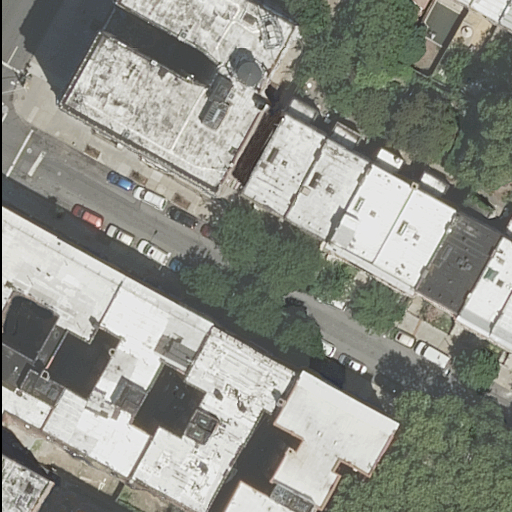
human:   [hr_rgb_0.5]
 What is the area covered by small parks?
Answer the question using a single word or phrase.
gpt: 0m2

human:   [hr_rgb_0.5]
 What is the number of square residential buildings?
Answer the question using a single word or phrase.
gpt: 0

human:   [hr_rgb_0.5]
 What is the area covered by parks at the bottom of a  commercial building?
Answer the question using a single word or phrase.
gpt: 0m2

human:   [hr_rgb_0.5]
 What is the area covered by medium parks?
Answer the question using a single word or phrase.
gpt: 0m2

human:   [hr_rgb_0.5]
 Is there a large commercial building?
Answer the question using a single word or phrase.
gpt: no

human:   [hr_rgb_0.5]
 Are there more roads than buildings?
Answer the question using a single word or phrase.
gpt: no

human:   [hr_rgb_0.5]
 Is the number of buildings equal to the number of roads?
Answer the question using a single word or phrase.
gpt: no

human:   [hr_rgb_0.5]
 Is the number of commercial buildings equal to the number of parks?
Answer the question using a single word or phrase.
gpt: no

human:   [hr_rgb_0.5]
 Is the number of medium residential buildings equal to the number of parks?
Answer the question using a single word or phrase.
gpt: no

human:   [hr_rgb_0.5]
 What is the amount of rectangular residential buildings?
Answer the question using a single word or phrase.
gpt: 7

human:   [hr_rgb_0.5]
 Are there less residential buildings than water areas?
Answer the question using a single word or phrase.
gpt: no

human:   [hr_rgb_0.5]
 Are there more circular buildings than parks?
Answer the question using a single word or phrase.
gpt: no

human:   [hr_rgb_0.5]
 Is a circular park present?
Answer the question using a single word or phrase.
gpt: no

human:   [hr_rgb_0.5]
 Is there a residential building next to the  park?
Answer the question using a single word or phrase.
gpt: yes

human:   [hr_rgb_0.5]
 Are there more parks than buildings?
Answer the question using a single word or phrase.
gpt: no

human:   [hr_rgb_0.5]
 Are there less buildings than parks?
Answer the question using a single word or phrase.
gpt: no

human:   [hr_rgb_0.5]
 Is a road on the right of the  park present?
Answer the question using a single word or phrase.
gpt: no

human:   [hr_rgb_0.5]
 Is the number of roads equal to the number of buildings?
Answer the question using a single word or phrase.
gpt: no

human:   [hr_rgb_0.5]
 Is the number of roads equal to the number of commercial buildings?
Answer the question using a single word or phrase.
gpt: no

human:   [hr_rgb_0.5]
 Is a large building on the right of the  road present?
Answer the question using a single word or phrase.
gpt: no

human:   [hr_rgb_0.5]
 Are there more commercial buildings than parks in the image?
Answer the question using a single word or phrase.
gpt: no

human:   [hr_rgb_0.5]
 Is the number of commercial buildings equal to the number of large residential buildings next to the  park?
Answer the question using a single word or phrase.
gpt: no

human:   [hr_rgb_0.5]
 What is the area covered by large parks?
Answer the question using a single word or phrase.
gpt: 1814m2

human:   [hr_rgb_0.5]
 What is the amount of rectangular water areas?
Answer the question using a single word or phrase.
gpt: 0

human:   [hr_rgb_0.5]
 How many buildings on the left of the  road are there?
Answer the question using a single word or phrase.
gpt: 3

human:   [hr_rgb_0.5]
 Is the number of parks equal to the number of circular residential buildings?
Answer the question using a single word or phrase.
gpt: no

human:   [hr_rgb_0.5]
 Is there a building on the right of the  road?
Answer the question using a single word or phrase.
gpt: yes

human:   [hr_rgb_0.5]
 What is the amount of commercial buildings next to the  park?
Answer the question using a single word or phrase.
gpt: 0

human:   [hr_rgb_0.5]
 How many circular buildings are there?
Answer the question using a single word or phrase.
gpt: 0

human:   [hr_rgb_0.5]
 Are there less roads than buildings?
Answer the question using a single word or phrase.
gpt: yes

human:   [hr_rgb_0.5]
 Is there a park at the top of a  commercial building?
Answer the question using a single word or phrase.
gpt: no

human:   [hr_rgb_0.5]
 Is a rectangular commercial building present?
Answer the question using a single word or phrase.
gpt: no

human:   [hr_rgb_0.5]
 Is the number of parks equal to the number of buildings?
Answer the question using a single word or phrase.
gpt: no

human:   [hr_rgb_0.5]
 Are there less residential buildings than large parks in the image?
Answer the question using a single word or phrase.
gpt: no

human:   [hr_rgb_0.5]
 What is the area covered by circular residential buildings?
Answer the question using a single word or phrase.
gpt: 0m2

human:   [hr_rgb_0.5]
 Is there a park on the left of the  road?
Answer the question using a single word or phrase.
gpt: no